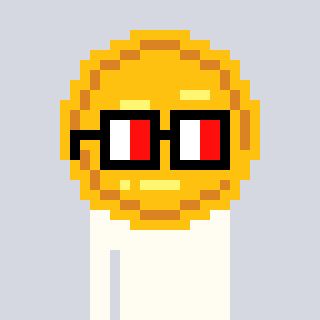
a pixel art character with square glasses with black frames and red eyes, a medal-shaped head and a grayscale-colored body on a cool background